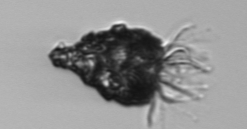
Label: Tintinnopsis